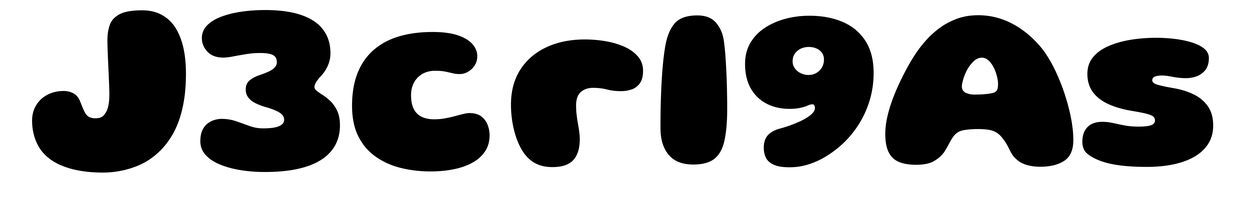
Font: Gluten_ExtraBold